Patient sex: F
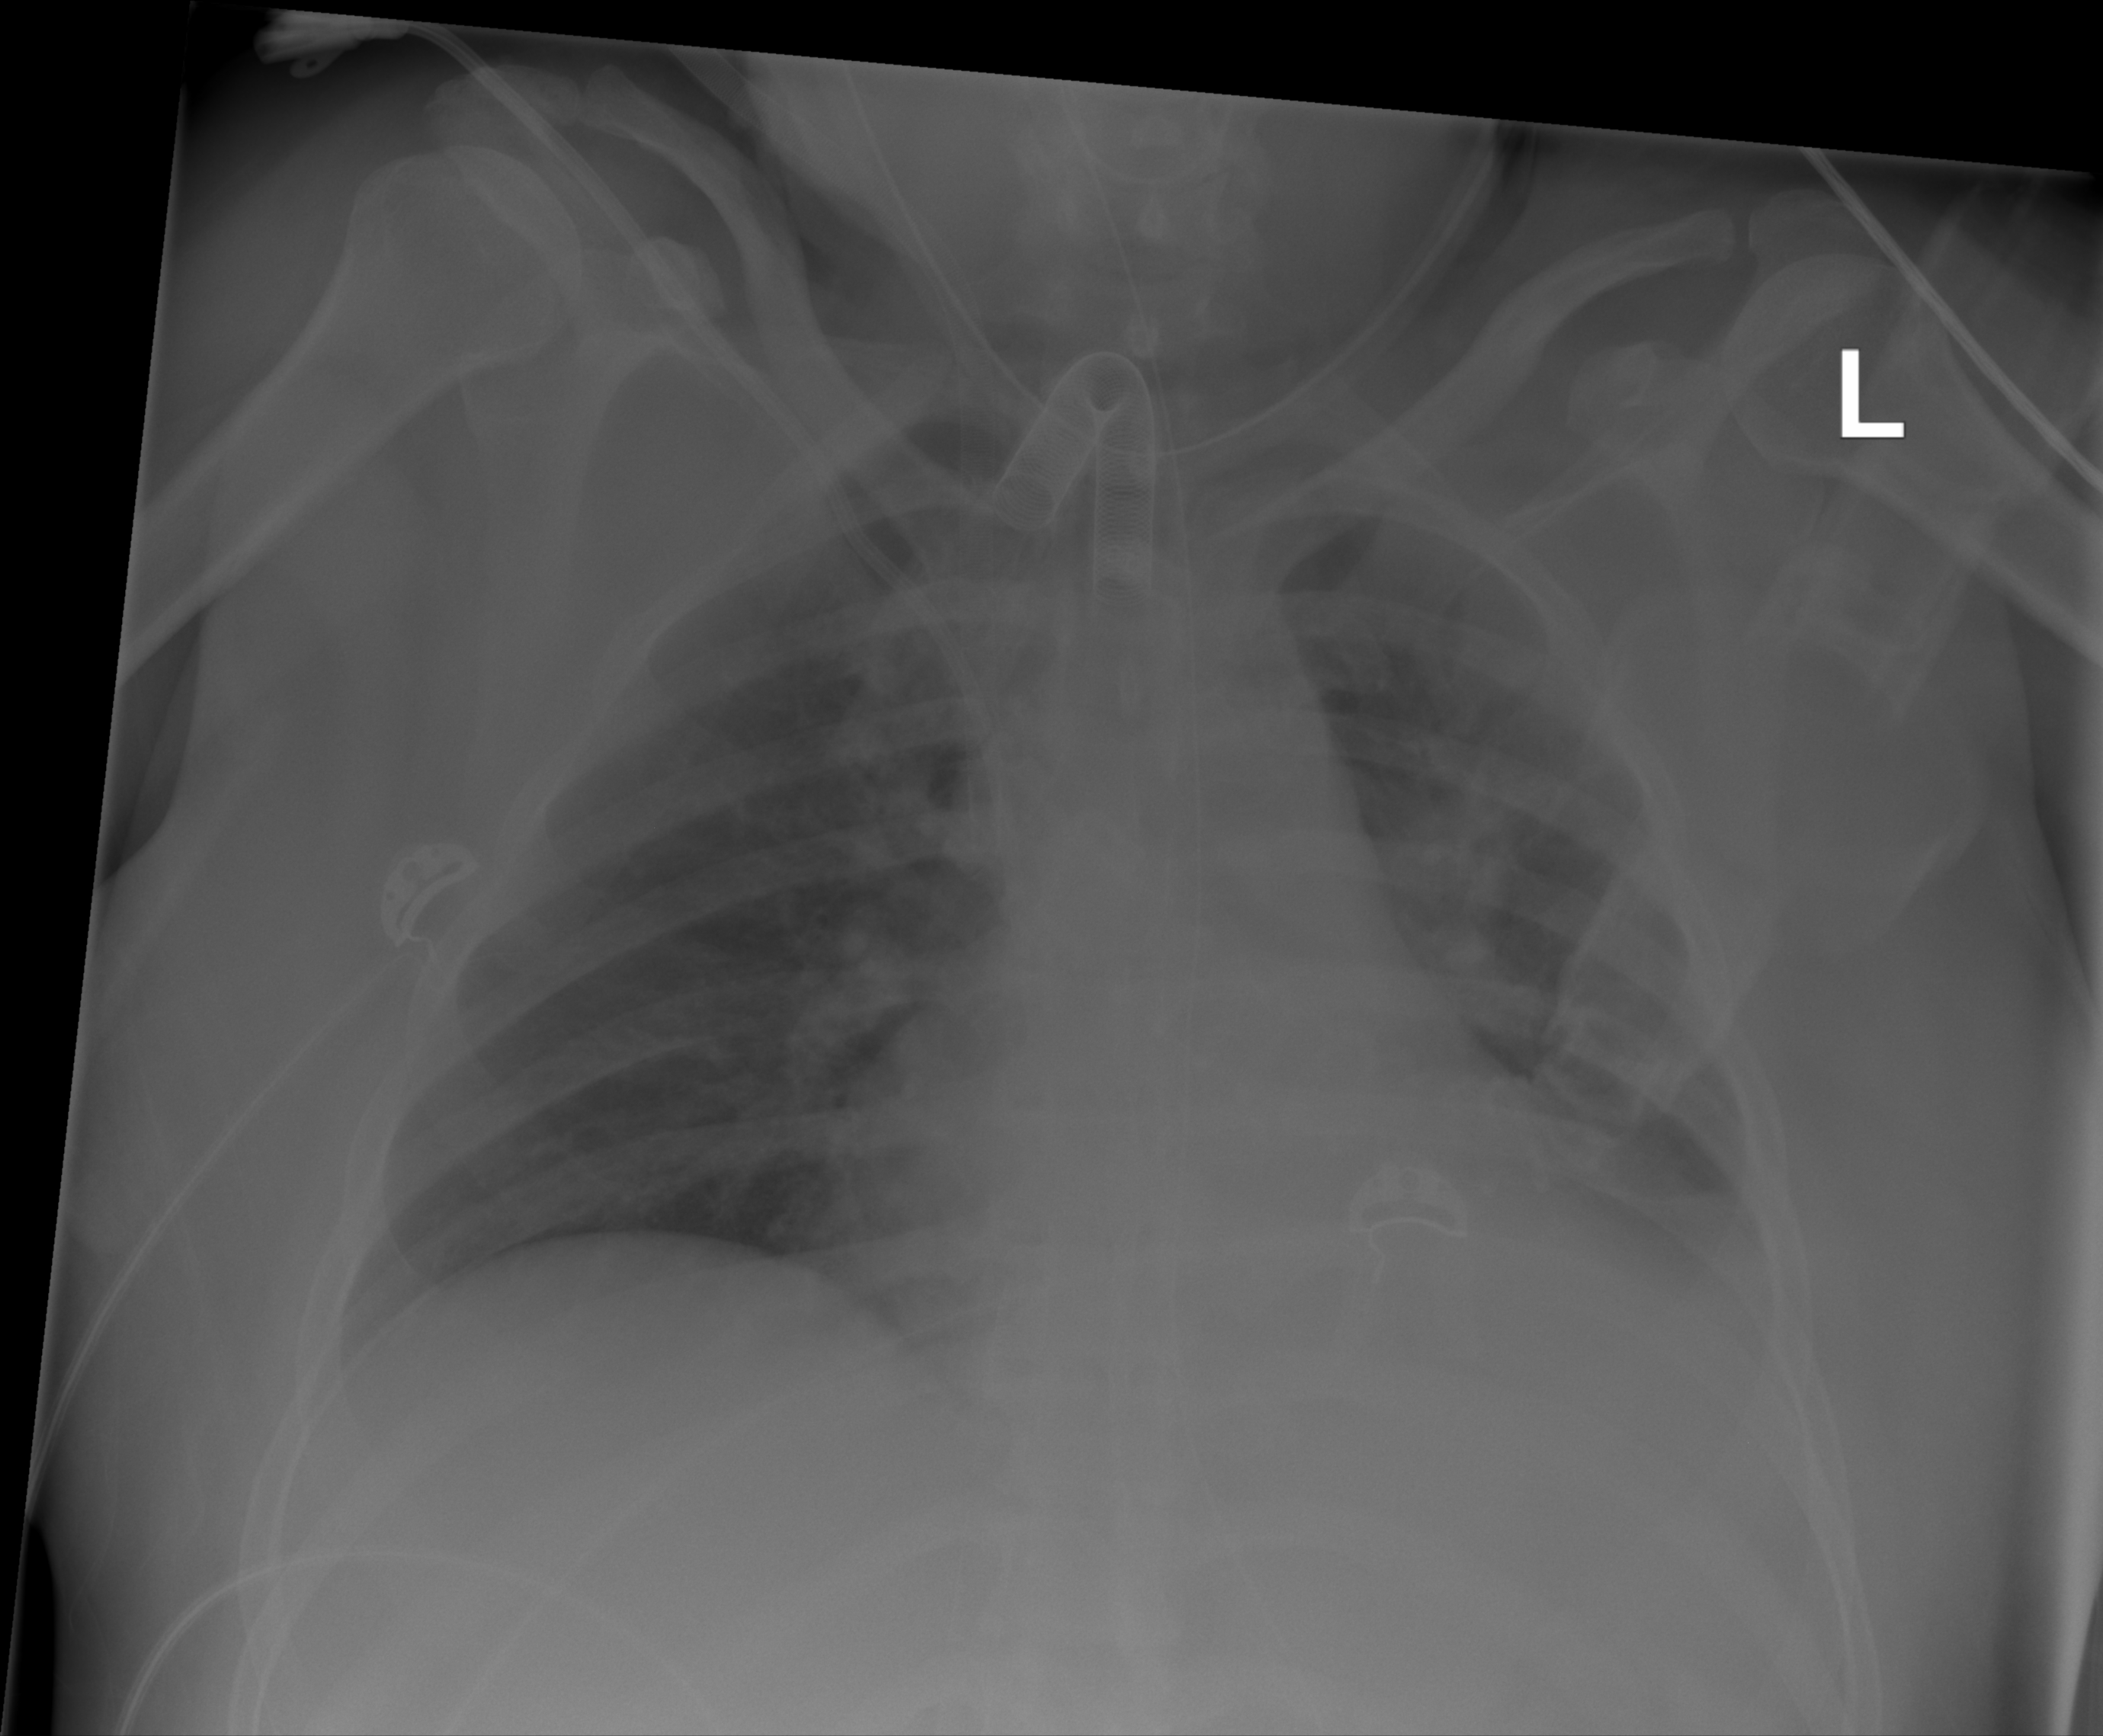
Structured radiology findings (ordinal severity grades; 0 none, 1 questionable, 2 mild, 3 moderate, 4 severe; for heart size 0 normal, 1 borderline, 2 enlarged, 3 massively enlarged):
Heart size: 2
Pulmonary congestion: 2
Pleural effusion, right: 2
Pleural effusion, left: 3
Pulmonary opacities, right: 0
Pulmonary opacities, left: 0
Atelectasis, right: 2
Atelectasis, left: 2